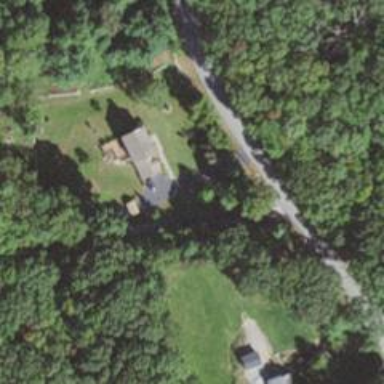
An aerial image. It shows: Driveway.